Chest X-ray. View position: AP
Patient age: 58
Patient sex: F
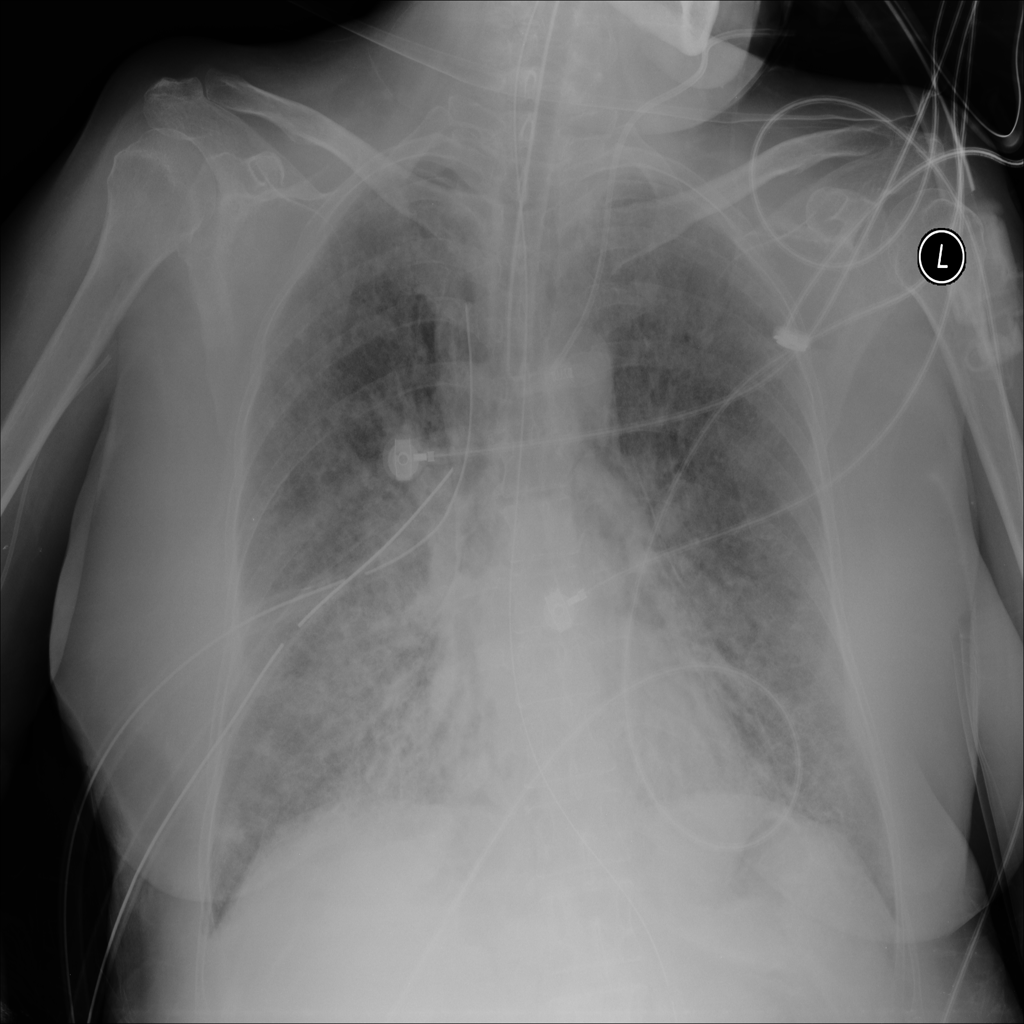
Finding: Pneumothorax